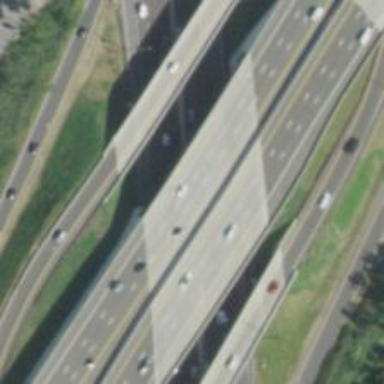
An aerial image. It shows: Urban freeway bridge over motorway.